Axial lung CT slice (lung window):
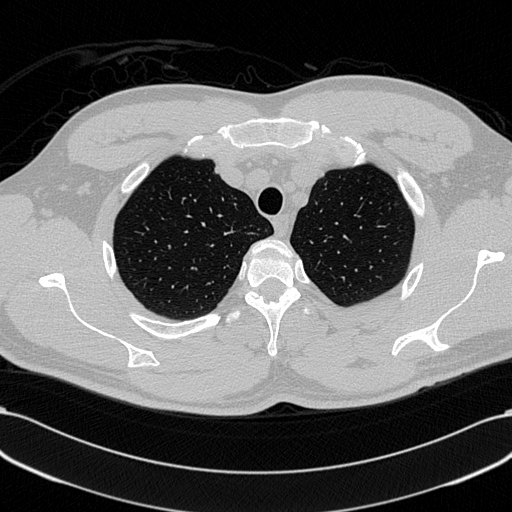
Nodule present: no